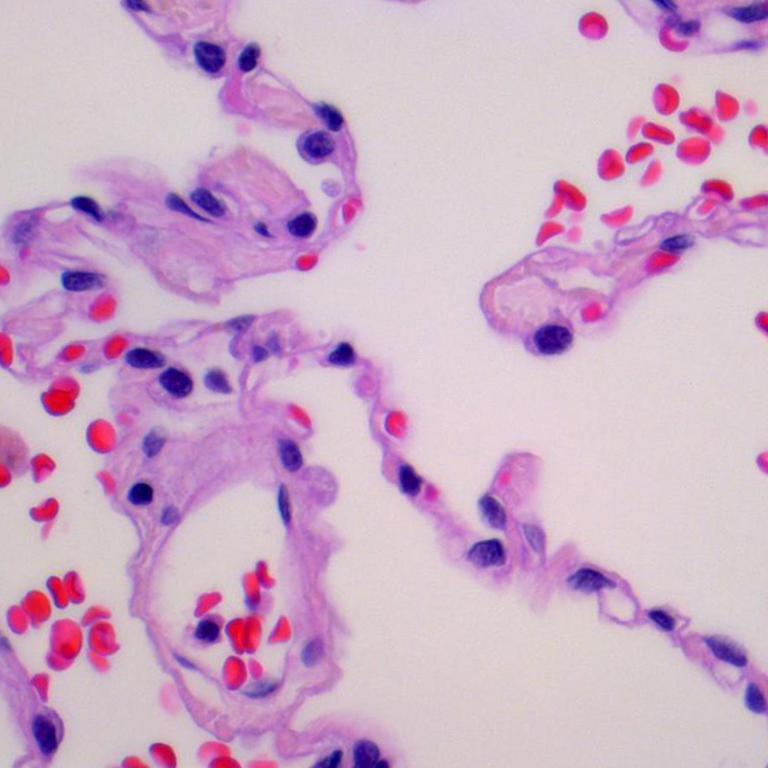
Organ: lung
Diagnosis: benign